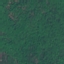
Land use / land cover: Forest